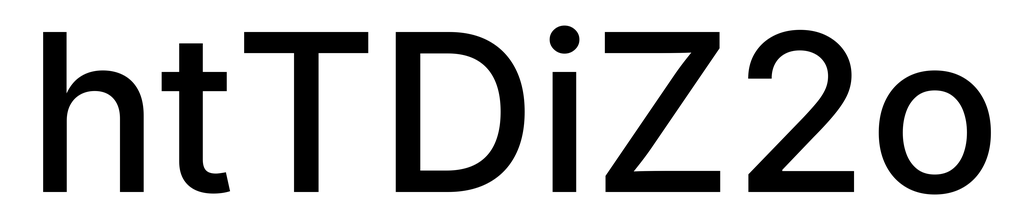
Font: Inter_Medium